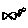
Label: fish